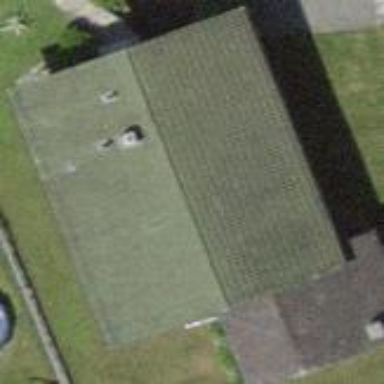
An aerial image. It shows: Detached building.